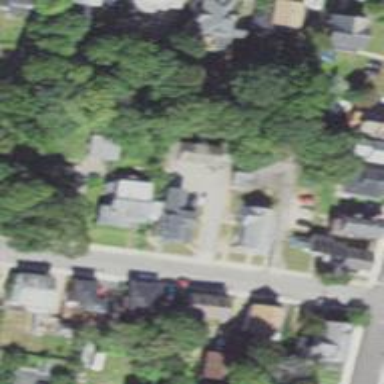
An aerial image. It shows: Residential driveway designated as service road.